二年级 · 算术
电器城。（共 10 分）

(1) 按从左往右的顺序依次写出上面各数的近似数. \$ \qquad \$ \$ \qquad \$ \$ \qquad \$ \$ \qquad \$
（2）李叔叔带了 5500 元钱，计划买一台冰箱和一台吸油烟机，够吗?
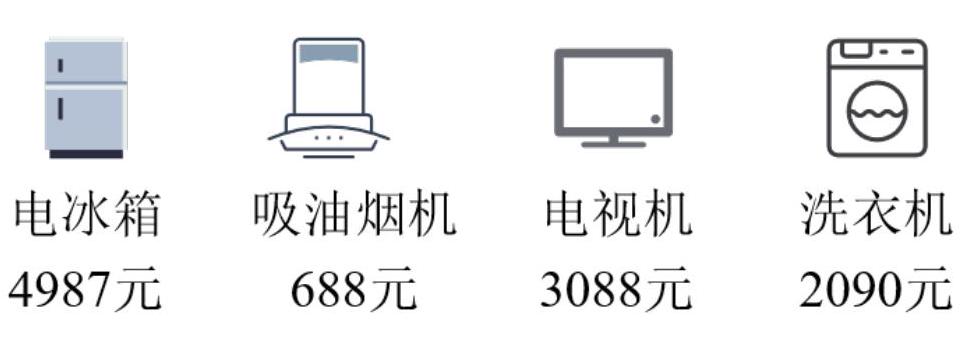
答案: （1) 5000 700 3000

2000【答案不唯一】

(2)（6 分）

4987 元 $>4900$ 元, 688 元> 800 元 $\cdots \cdots \cdots \cdots \cdots \cdots \cdots \cdots \cdots \cdots \cdots .2$ 分

$4900+600=5500$ (元) $\cdots \cdots \cdots \cdots \cdots \cdots \cdots \cdots \cdots \cdot$ 分【列式 0.5 分, 结果 0.5 分】

4987 元+688 元 $>5500$ 元……............. 2 分【列式 1 分, 结果 1 分】

口答: 5500 元不够_买一台冰箱和一台吸油烟机。……........ 1 分